Question: I have this SQL Query:
'''
SELECT DISTINCT viewid,
relid,
Sum(kaiprddta.f0315le.rtaap *. 01) AS OPEN,
Sum(kaiprddta.f0315le.rtcurr *. 01) AS CURRENT1,
Sum(kaiprddta.f0315le.rtftr *. 01) AS FUTURE,
Sum(kaiprddta.f0315le.rtag1 *. 01) AS AGE1,
Sum(kaiprddta.f0315le.rtag2 *. 01) AS AGE2,
Sum(kaiprddta.f0315le.rtag3 *. 01) AS AGE3,
rtcrcd,
Sum(kaiprddta.f0315le.rtag4 *. 01) AS AGE4,
Sum(kaiprddta.f0315le.rtag5 *. 01) AS AGE5,
Sum(kaiprddta.f0315le.rtag6 *. 01) AS AGE6,
Sum(kaiprddta.f0315le.rtag7 *. 01) AS AGE7,
rtco
FROM kaiprddta.f0315le,
kaiprddta.f55311
WHERE ( kaiprddta.f0315le.rtac06 = terr )
AND ( viewid = 'Company' )
AND ( rtco = '00001'
OR rtco = '00099' )
GROUP BY viewid,
relid,
rtcrcd,
rtco
ORDER BY viewid,
relid,
rtcrcd
'''
Here's what it looks like now(I'm not allowed to embed images yet so if someone could edit it and make it embedded that would be awesome):

There is two RELID values "Region427" and "Region632" that both have 2 RTCO values "00001" and "00099". All the other rows of data have one RTCO value of "00001". The sql returns one row of data per RTCO value. I want to only return the row for RTCO value "00099" for "Region427" and "Region632". Can someone help me to modify my sql statement to achieve this
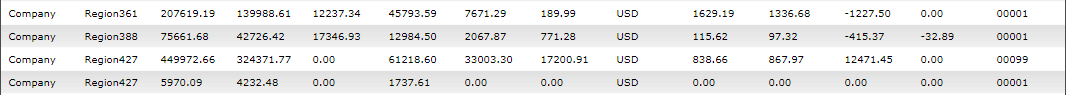
Answer: '''
AND ( (rtco = '00001' AND RELID!="Region427")
OR (rtco = '00099' AND RELID="Region427"))
'''
I believe is what you are after.
Ted.